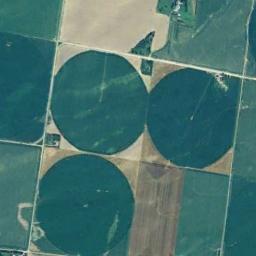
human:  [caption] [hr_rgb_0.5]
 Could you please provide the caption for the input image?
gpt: Three neatly arranged circular green fields .

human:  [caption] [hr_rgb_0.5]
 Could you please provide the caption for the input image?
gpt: There are some green circle farmland and square farmland .

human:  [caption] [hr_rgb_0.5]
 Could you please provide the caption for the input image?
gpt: The circular farmland is mainly on the left .

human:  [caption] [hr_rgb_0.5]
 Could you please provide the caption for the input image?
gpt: Three dark green circular farmlands are surrounded by some rectangular farmlands .

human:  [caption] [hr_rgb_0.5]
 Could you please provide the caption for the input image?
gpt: There are three green circular farmlands of the same size .